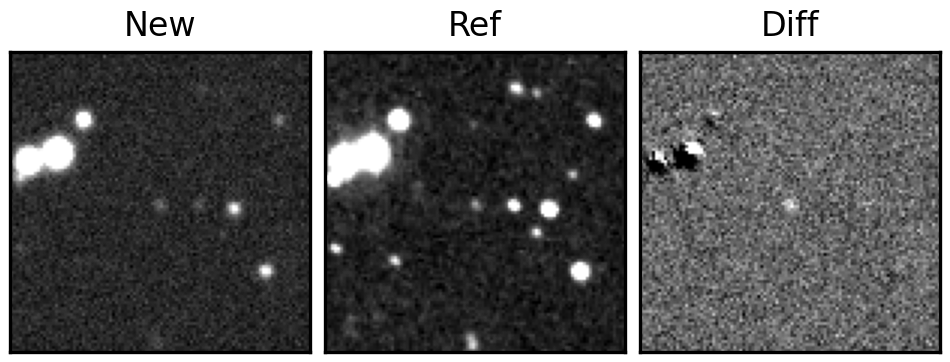
Label: real